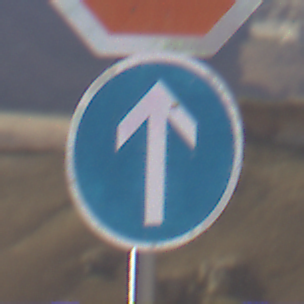
Verkehrszeichen: VorgeschriebeneFahrtrichtungGeradeaus
Zusatzzeichen oben: Stop
Umgebung: Outdoor, Nature
Tageszeit: MorningAfternoon
Wetter: PartlyCloudy
Licht: Natural
Jahreszeit: NotSpecified
Kontrast: HighContrast